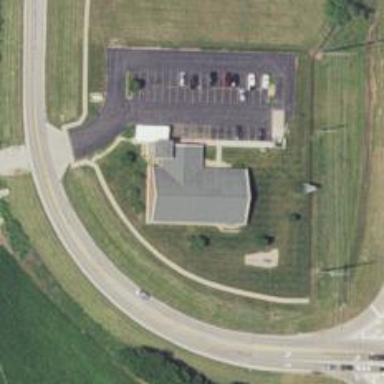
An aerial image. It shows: Healthcare clinic.